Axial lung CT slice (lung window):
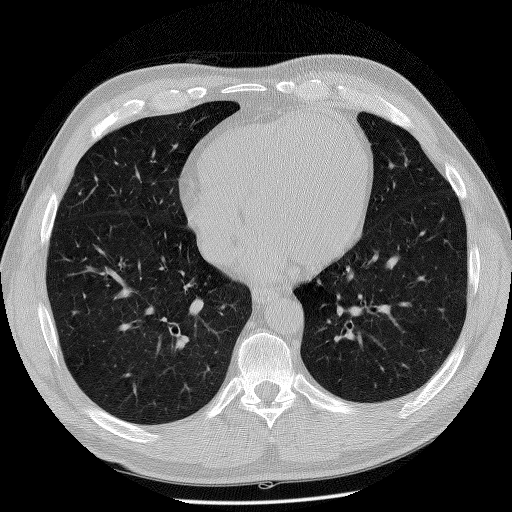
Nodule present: no